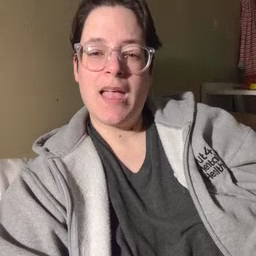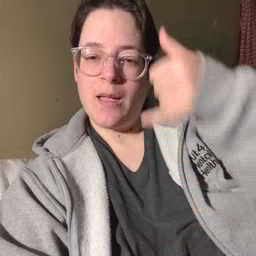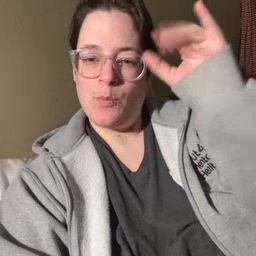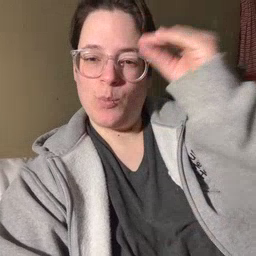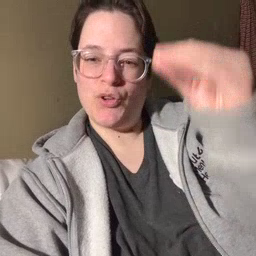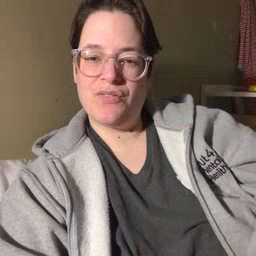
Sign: cowboy